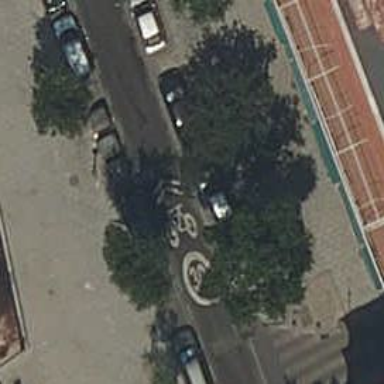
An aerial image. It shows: Motorcycle parking area.